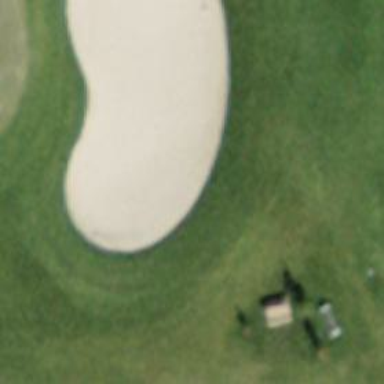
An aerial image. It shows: Sandy area is golf bunker.